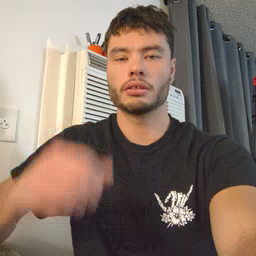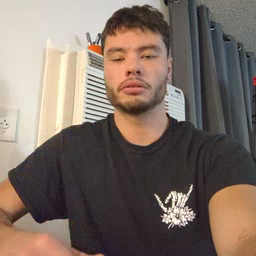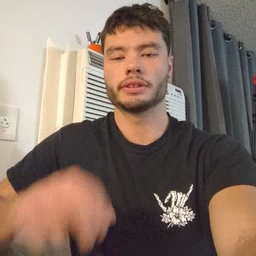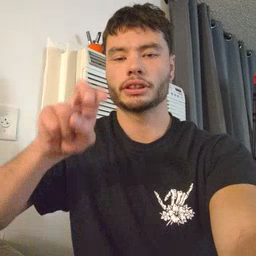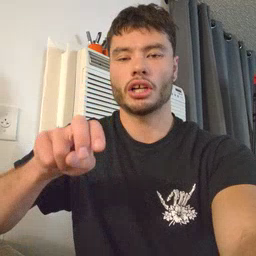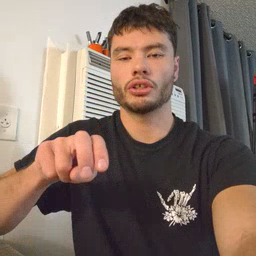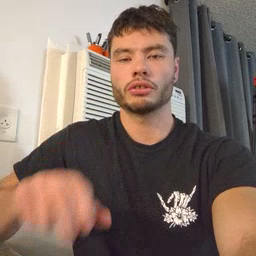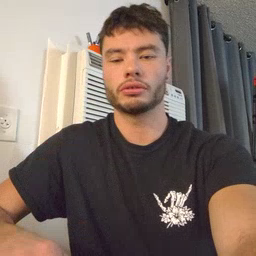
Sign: chair